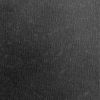
Label: dusty